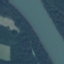
Land use / land cover class: River